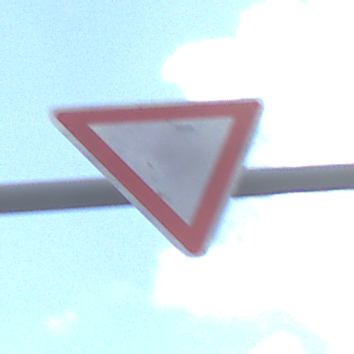
Verkehrszeichen: VorfahrtGewaehren
Umgebung: Outdoor, Suburban
Tageszeit: MorningAfternoon
Wetter: PartlyCloudy
Licht: Natural
Jahreszeit: NotSpecified
Kontrast: LowContrast